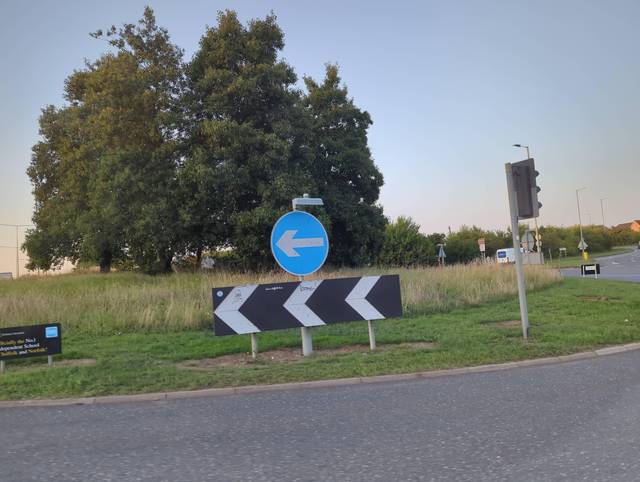
Region: United Kingdom
Coordinates: 52.041, 1.1